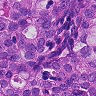
Metastatic tissue present: yes